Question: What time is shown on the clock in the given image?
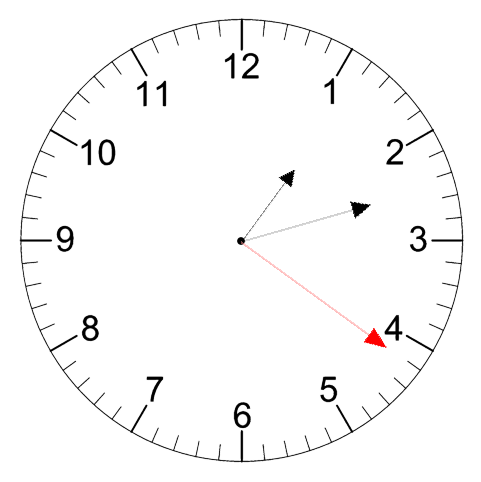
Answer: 01:12:21